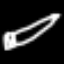
Label: pencil